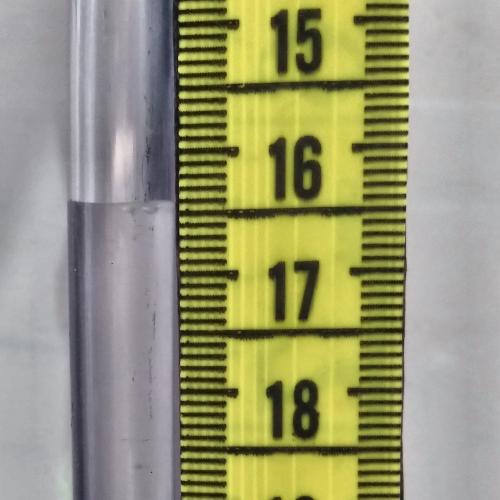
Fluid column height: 16.4 cm